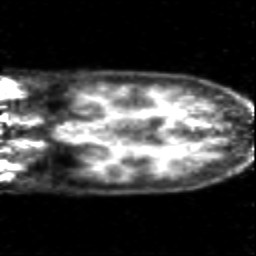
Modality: PET
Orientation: coronal
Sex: female
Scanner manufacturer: siemens